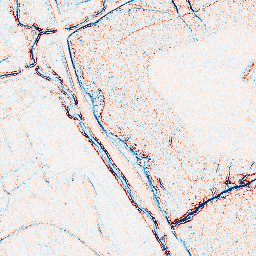
Category: edge_preserving
Decomposition family: bilateral
Decomposition parameters: d: 5
sigma_color: 50
sigma_space: 100
Upsampling method: quartic
Upsampling parameters: scale: 4
Upsampling scale: 4